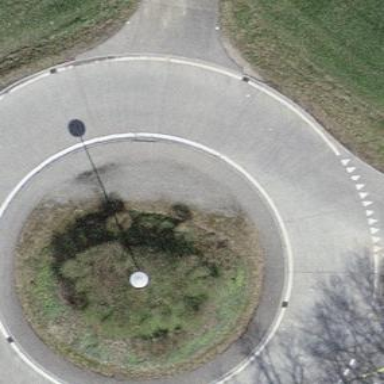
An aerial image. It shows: Roundabout on primary highway with concrete surface.